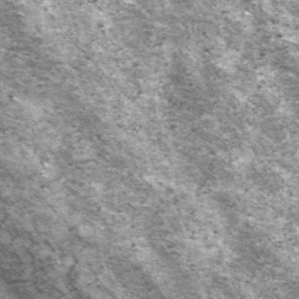
Label: frost